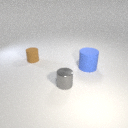
small brown rubber cylinder to the left of large blue rubber cylinder